Question: Trying to calculate total sales for 5 items, 3 stores.
Here's a s/s of what Im getting, along with my code.
What am I missing/doing wrong?
(p.s. It's not returning an error code in 'debug')

'''
Public Class Form1
Private Sub btnCalc_Click(sender As Object, e As EventArgs) Handles btnCalc.Click
Dim ttlsales As Double
'set up array data
Dim sales(,) As Integer = {{25, 64, 23, 45, 14},
{12, 82, 19, 34, 63},
{54, 22, 17, 43, 35}}
Dim price() As Double = {12.0, 17.95, 95.0, 86.5, 78.0}
'mark totals
Dim totals(2) As Double
For store As Integer = 0 To 2
For item As Integer = 0 To 4
Next
Next
'display output
lstOut.Items.Add("Sales Per Store")
For store As Integer = 0 To 2
lstOut.Items.Add(store + 1 & ":" &
FormatCurrency(totals(store)))
ttlsales += totals(store)
Next
lstOut.Items.Add("Total Sales: " &
FormatCurrency(ttlsales))
End Sub
End Class
'''
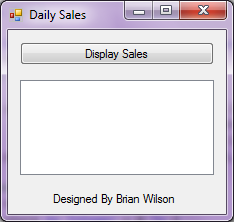
Answer: At first glance, you are not doing anything in your double for loop
'''
Dim totals(2) As Double
For store As Integer = 0 To 2
For item As Integer = 0 To 4
Next
Next
'''